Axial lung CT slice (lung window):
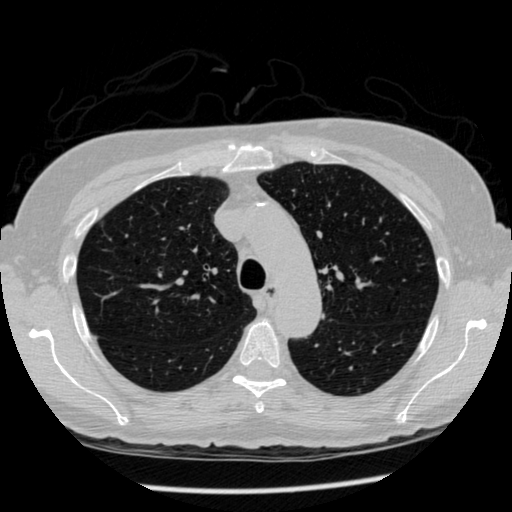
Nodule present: no